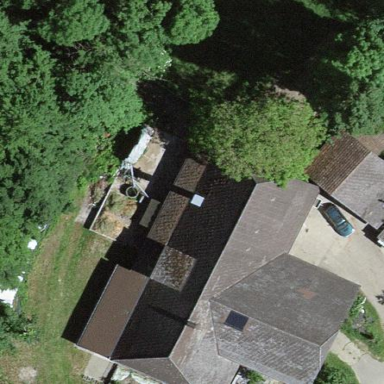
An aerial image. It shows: Farm building.